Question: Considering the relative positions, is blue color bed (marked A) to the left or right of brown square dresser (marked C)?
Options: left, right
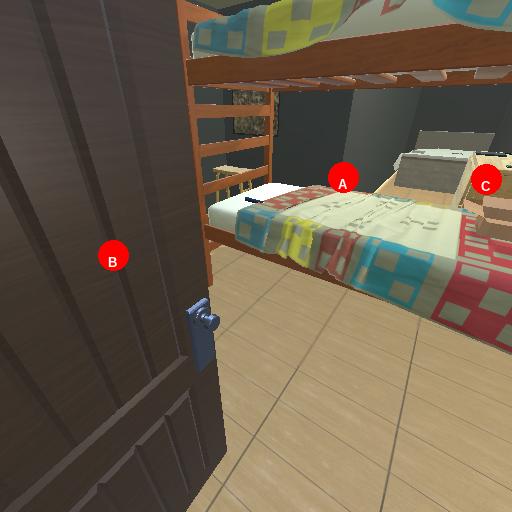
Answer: left